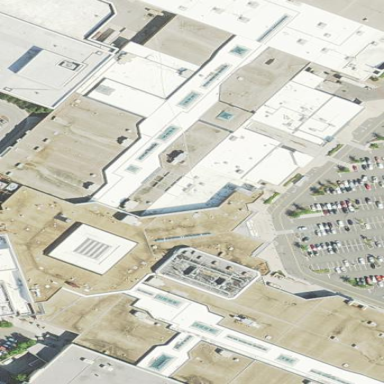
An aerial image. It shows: Mall building.